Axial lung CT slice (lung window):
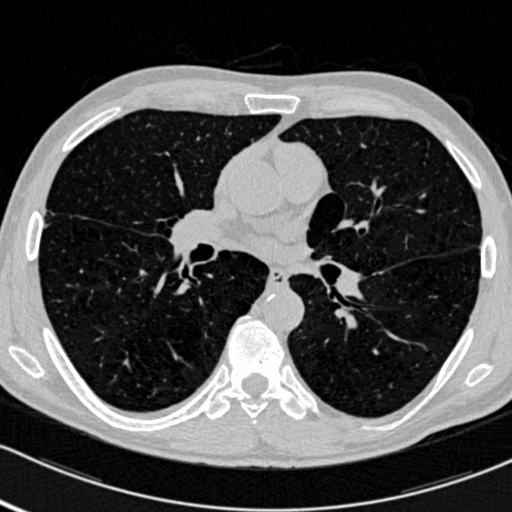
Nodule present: no